Question: How can i make '<input type="text">' to show drop down probably like it happens in auto complete extenders but without typing i mean as soon as i focus on text input box it should show a list like dropdown.

In Simple word I want to show '<select></select>' which look like '<input type="text">'
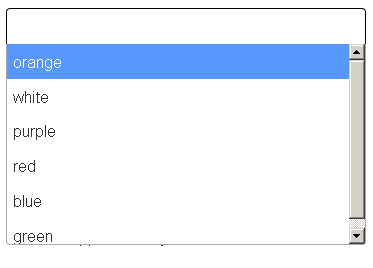
Answer: The best you can do is to write simple reusable directive. Here is a quick basic implementation:
'''
app.directive('inputDropdown', function($compile) {
var template =
'<input ng-model="ngModel">' +
'<div class="dropdown">' +
'<div ng-repeat="value in list">' +
'<div ng-mousedown="select($event, value)">{{value}}</div>' +
'</div>' +
'</div>';
return {
restrict: 'EA',
scope: {
ngModel: '=',
list: '=',
onSelect: '&'
},
template: template,
link: function(scope, element, attrs) {
element.addClass('input-dropdown');
scope.select = function(e, value) {
scope.ngModel = value;
scope.onSelect({$event: e, value: value});
};
}
};
});
'''
Show/hide behaviour would be controlled by CSS :focus pseudo-class:
'''
.input-dropdown {
position: relative;
display: inline-block;
}
.input-dropdown .dropdown {
display: none;
position: absolute;
top: 100%;
left: 0;
width: 100%;
margin-top: 2px;
background: #EEE;
}
.input-dropdown .dropdown div {
cursor: pointer;
padding: 2px 5px;
}
.input-dropdown input:focus + .dropdown {
display: block;
}
'''
And here is a usage:
'''
<input-dropdown ng-model="preference" list="values" on-select="pick(value)"></input-dropdown>
'''
<URL>